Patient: sex F, age 77
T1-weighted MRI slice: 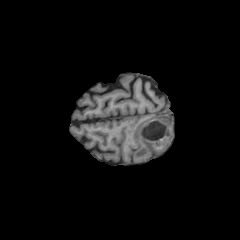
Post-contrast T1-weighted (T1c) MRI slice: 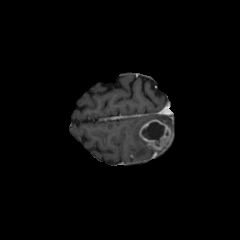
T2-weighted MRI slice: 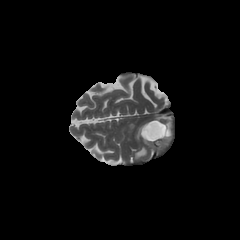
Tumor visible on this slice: yes
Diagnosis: Glioblastoma, IDH-wildtype
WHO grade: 4